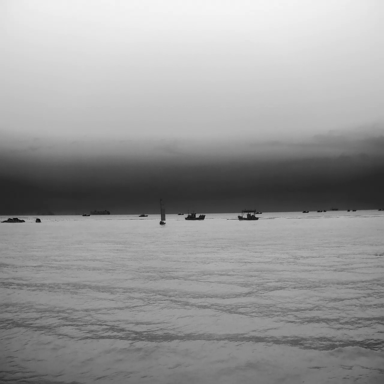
There are 12 objects shown in the infrared image, including ten bulk_carriers, a sailboat, and a fishing_boat.